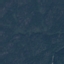
Land use / land cover class: Forest